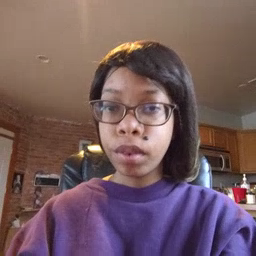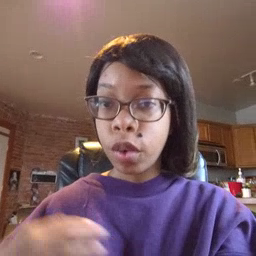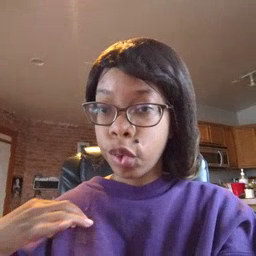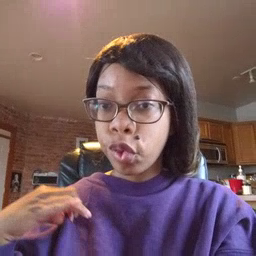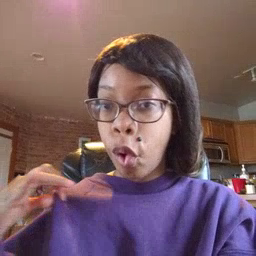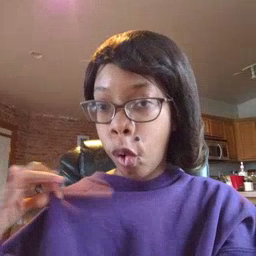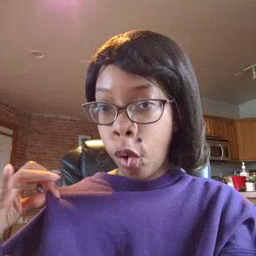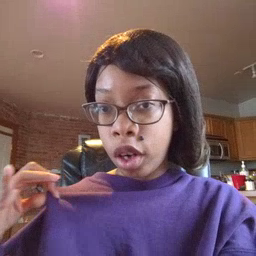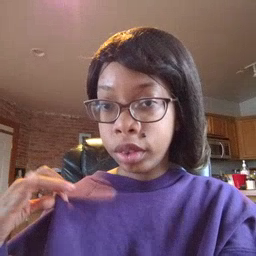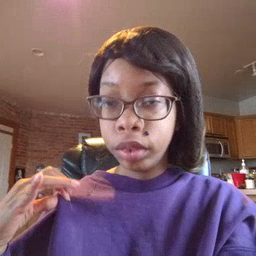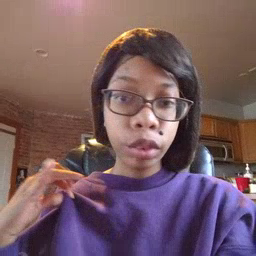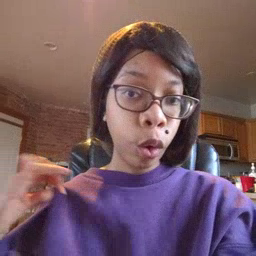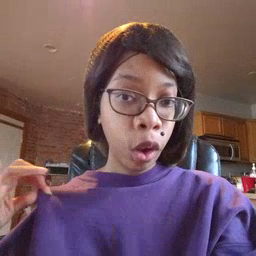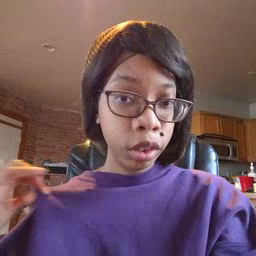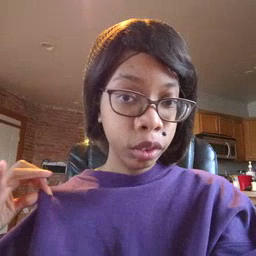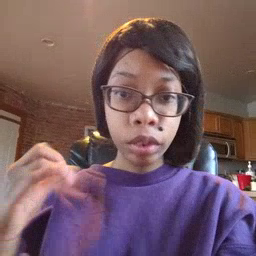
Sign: shirt